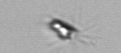
Label: Calciopappus